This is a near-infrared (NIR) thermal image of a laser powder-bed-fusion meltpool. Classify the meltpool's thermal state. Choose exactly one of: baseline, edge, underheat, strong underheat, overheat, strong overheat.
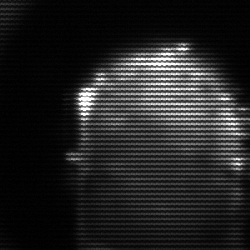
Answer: baseline